Question: I have created a sample database using SQL Server 2014 Express and added it to my Windows Form solution. When double click on it to open I get this error.
> The database cannot be opened because it is version 782. This server
supports version 706 and earlier. A downgrade path is not supported
I am using Visual Studio 2013. I really don't understand that I am using the two latest versions of Microsoft products and they are incompatible. Am I missing something? How can I open this database?

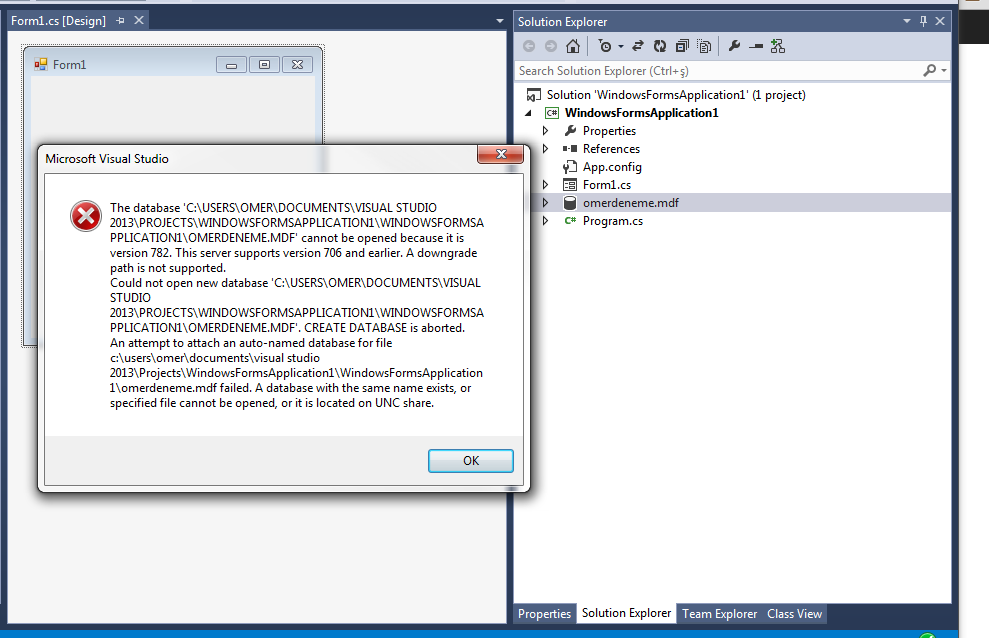
Answer: Try changing > > > > .
The default for VS2013 is '(LocalDB)11.0'.
Changing to '(LocalDB)\MSSQLLocalDB', for example, seems to work - no more version 782 error.